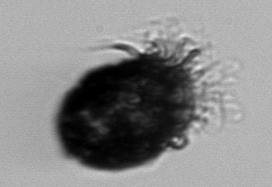
Label: Stenosemella_pacifica